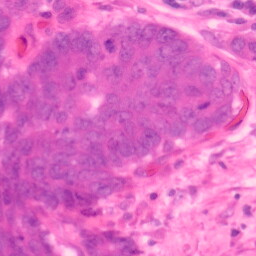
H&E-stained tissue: Colon